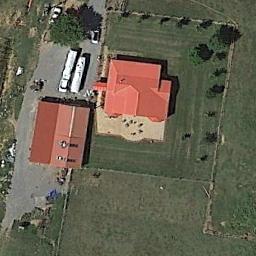
Label: residential